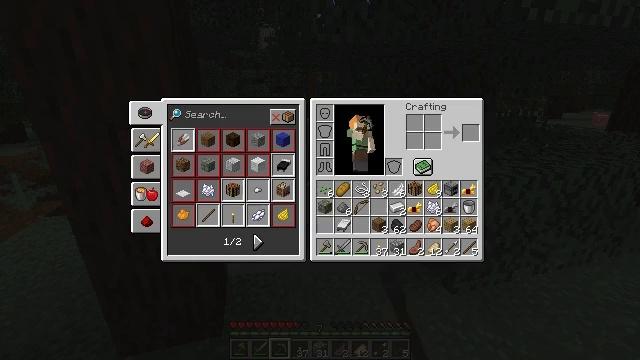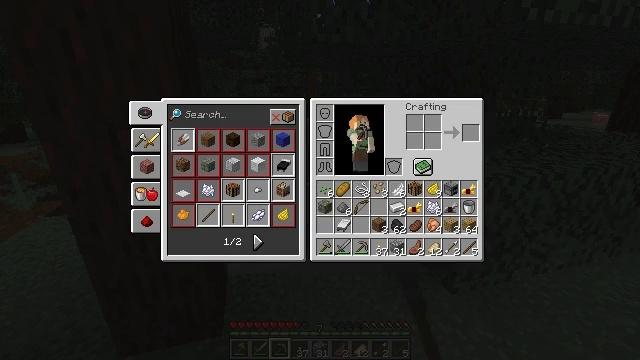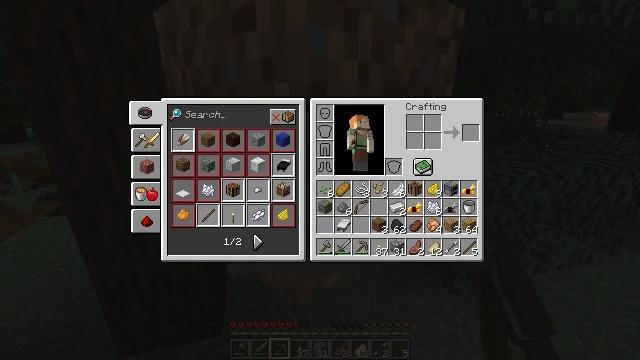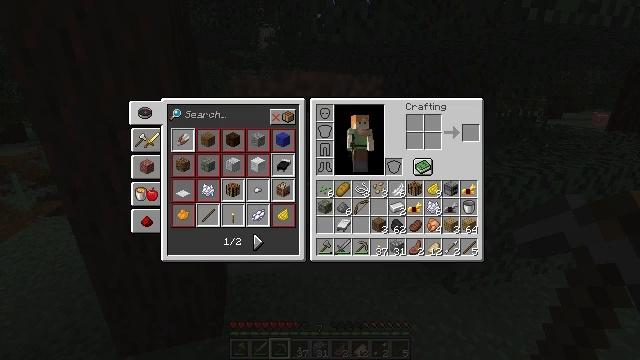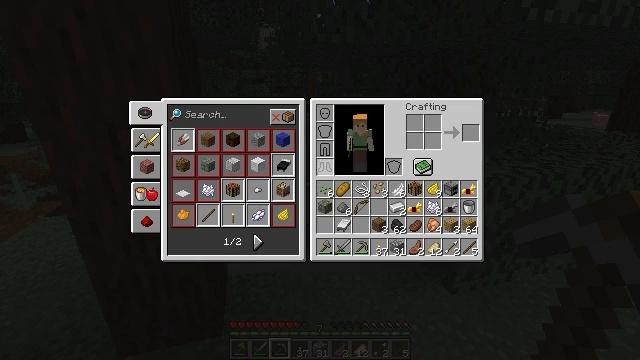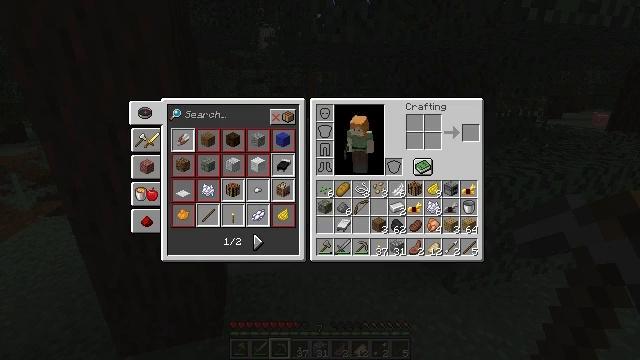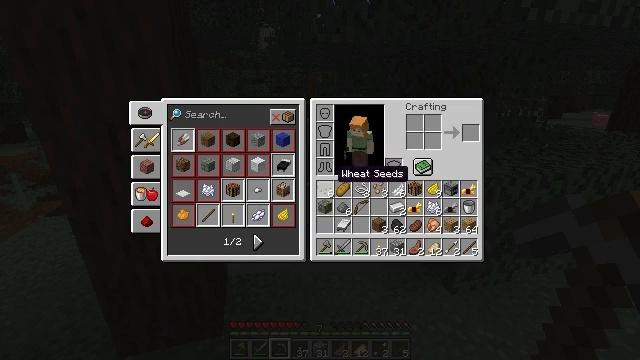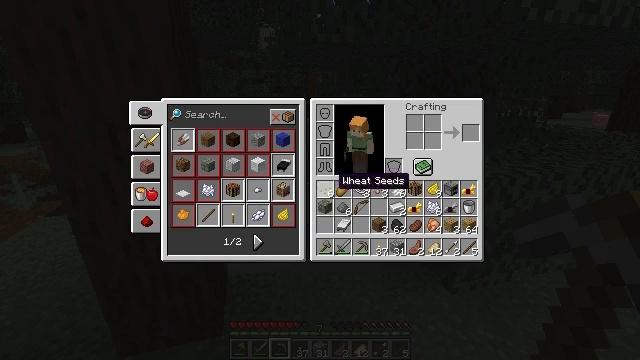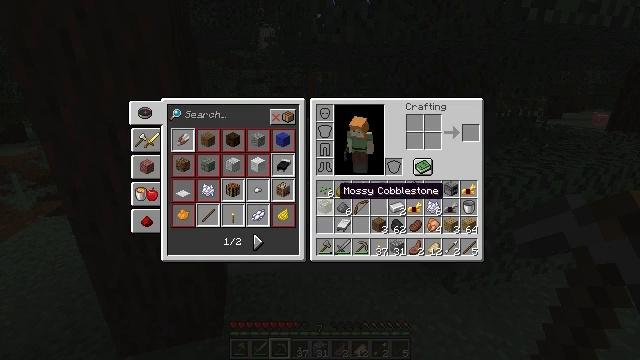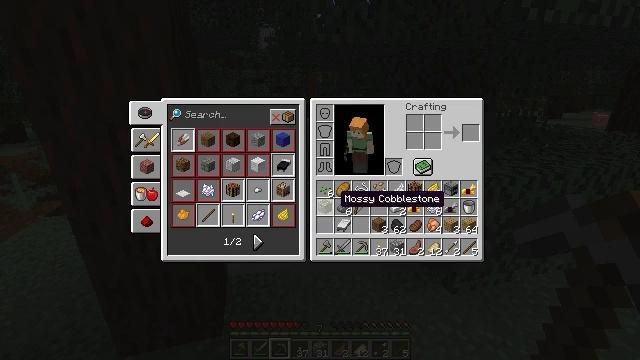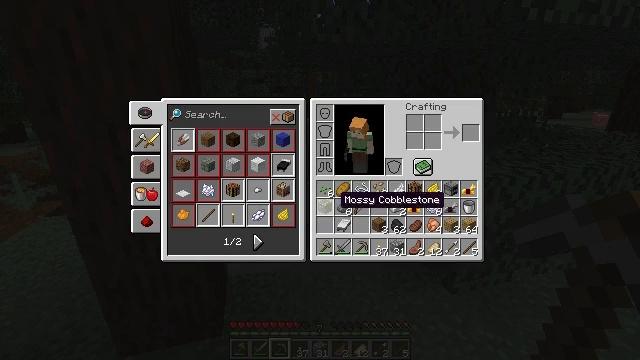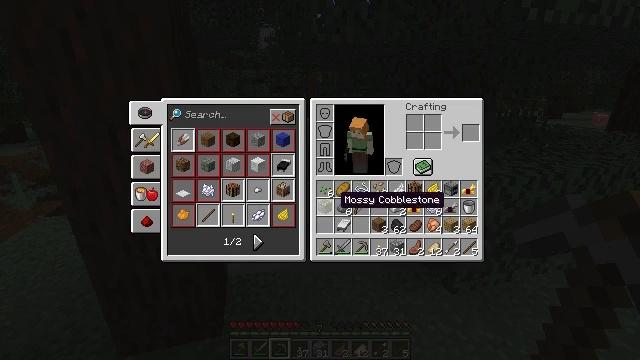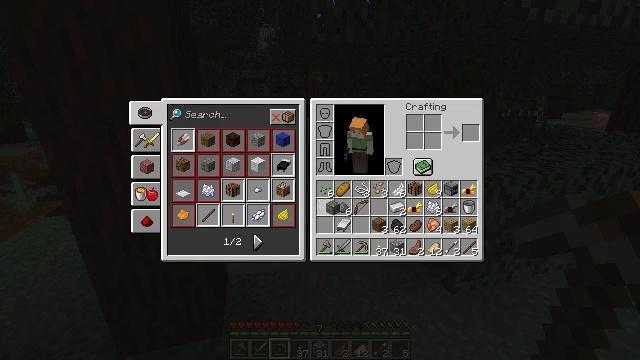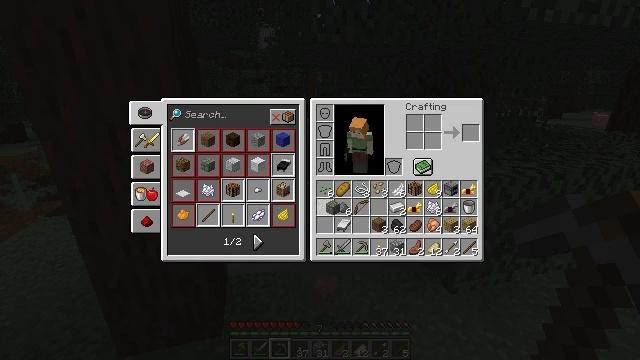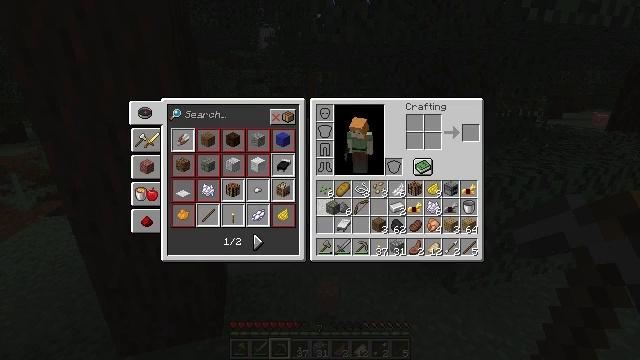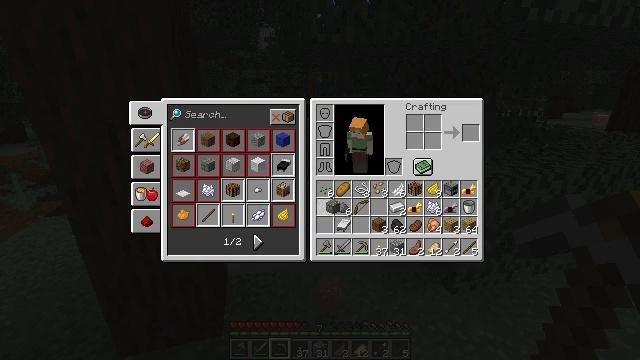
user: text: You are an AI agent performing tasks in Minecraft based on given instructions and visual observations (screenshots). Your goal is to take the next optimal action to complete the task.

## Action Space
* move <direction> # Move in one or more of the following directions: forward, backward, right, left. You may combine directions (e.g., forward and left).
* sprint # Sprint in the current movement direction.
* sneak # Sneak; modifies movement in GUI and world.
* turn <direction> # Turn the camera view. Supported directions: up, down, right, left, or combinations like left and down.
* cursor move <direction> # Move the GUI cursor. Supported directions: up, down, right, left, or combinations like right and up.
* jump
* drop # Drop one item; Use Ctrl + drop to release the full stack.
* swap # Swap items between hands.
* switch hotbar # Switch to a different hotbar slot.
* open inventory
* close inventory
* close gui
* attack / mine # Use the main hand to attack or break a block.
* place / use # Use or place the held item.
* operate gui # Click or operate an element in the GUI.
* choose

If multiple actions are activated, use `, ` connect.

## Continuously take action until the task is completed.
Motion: motion action
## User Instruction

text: Drop a mossy cobblestone.
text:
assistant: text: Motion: open gui
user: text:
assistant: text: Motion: cursor move left and down
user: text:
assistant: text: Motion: cursor move left and down
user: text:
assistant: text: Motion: cursor move left and down
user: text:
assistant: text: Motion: cursor move down
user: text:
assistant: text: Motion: no_op
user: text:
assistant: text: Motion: cursor move down
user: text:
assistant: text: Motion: cursor move down
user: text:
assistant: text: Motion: cursor move down
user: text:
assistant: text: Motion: no_op
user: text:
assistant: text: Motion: no_op
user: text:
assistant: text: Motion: operate gui
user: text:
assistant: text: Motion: operate gui
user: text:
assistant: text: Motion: operate gui
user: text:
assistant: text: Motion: no_op
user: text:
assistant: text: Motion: cursor move up
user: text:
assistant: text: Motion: cursor move right and up
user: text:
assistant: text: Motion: cursor move right and up
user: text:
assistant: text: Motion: cursor move right and up
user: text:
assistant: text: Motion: no_op
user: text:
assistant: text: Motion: no_op
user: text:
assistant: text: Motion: no_op
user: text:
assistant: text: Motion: operate gui
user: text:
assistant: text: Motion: operate gui
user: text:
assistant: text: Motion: no_op
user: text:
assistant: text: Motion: no_op
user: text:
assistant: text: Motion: no_op
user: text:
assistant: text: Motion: no_op
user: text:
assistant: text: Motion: cursor move right
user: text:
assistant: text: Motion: no_op